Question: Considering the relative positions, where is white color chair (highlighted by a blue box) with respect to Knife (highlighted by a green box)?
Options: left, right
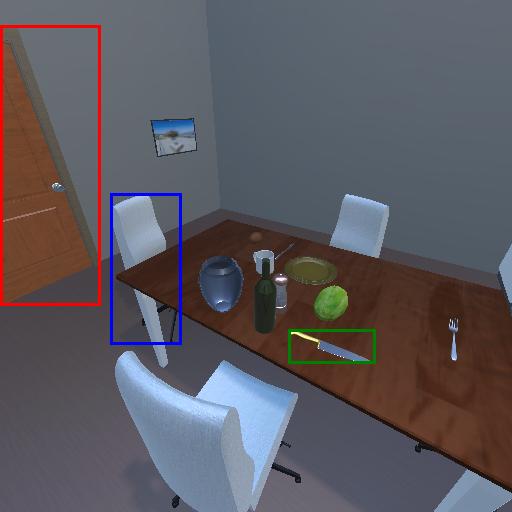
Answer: left